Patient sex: F
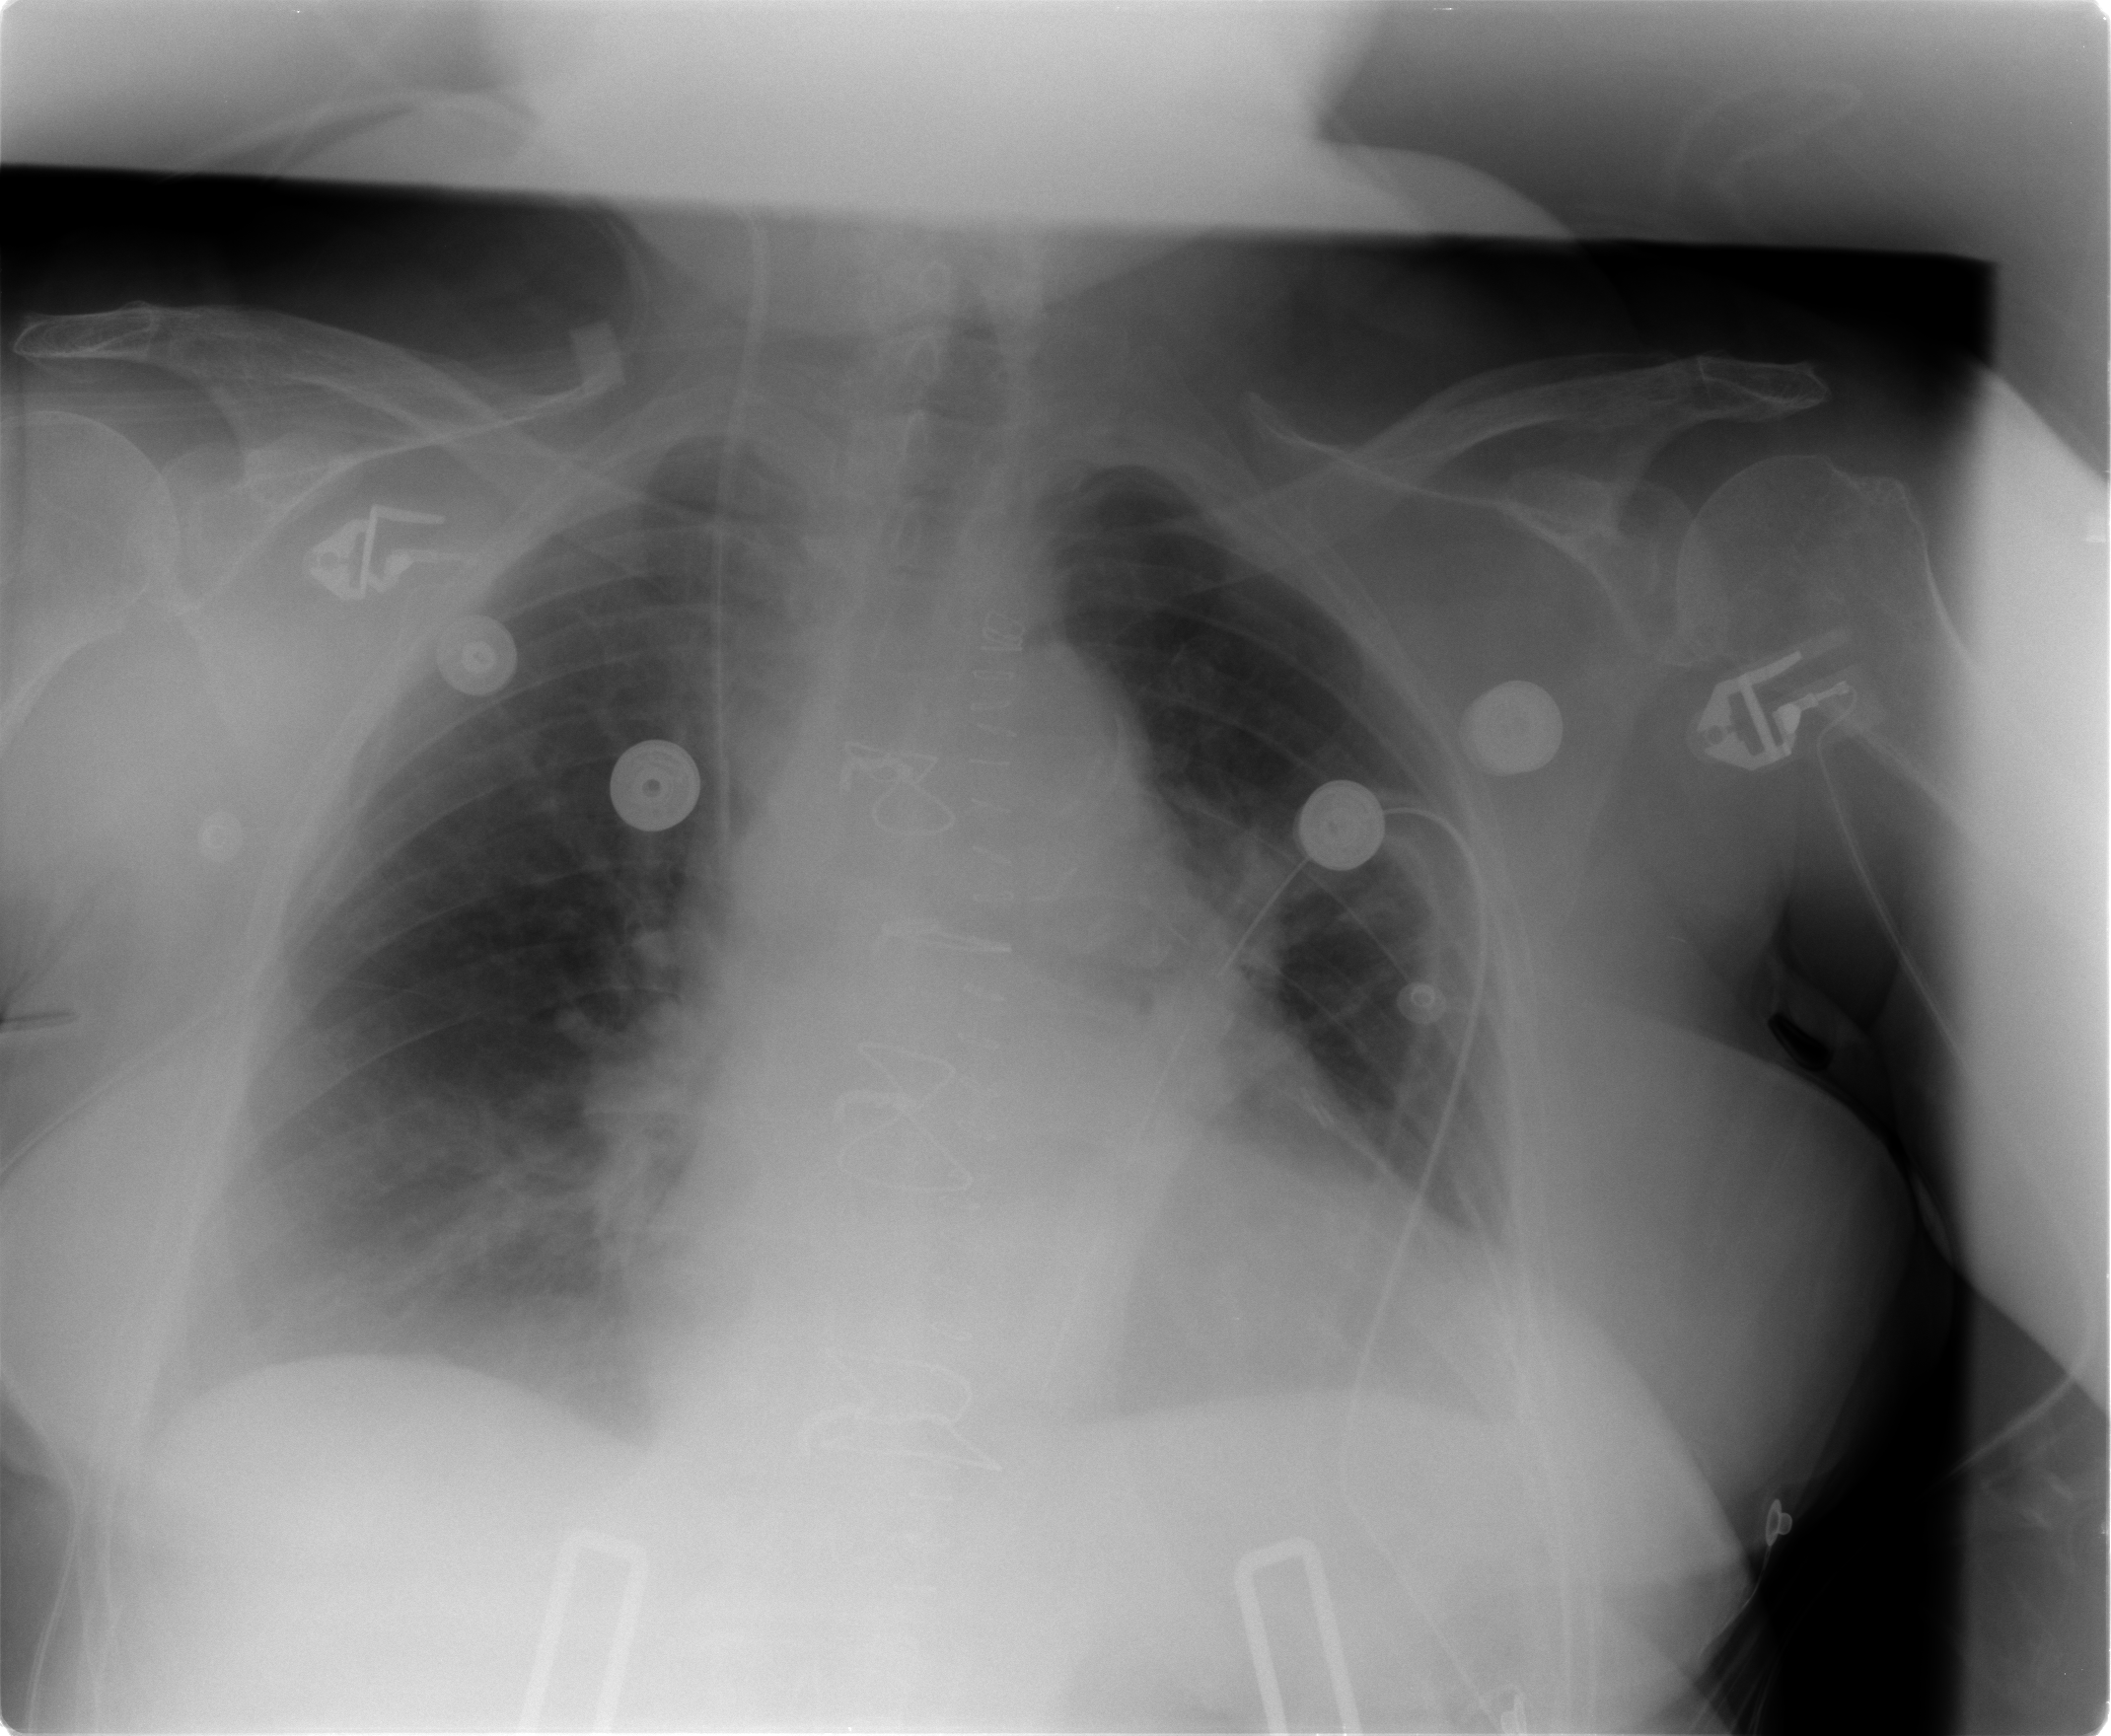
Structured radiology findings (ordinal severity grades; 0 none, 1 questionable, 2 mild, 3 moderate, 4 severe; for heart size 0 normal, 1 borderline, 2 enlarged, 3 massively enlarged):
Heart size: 2
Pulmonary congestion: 2
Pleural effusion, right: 0
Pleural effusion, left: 2
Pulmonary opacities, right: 0
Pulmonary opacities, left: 0
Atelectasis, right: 0
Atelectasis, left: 2